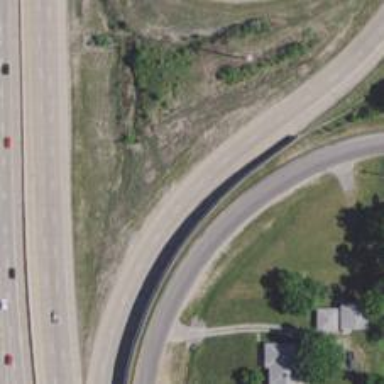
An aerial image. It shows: Offramp on motorway link.